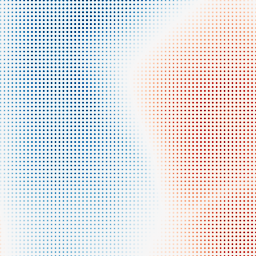
Category: trend_removal
Decomposition family: polynomial
Decomposition parameters: degree: 3
Upsampling method: sinc_blackman
Upsampling parameters: scale: 8
kernel_size: 4
Upsampling scale: 8